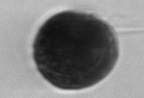
Label: Alexandrium_catenella